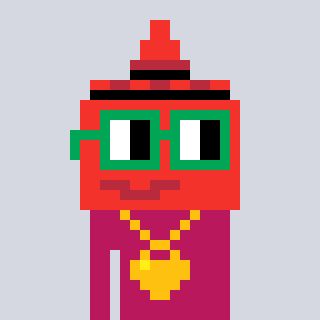
a pixel art character with square green glasses, a ketchup-shaped head and a darkpink-colored body on a cool background